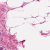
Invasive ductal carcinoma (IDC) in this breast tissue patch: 0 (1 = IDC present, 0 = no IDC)